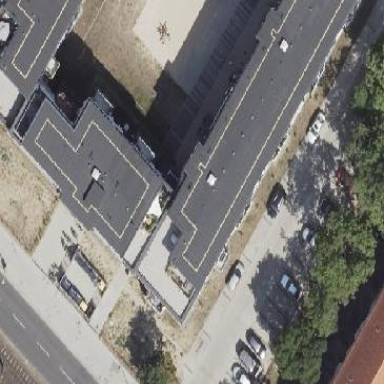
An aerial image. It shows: Part of building.